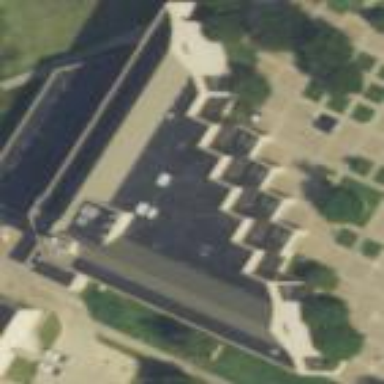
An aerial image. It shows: University building.